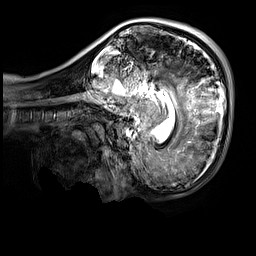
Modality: T2w
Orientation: sagittal
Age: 9
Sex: male
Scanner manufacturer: siemens
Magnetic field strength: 3 T
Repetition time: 3.2 s
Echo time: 0.408 s